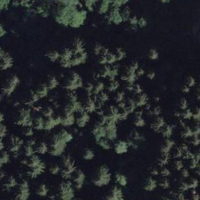
EUNIS habitat code: 44
Species observed at this site:
Galeopsis tetrahit
Teucrium scorodonia